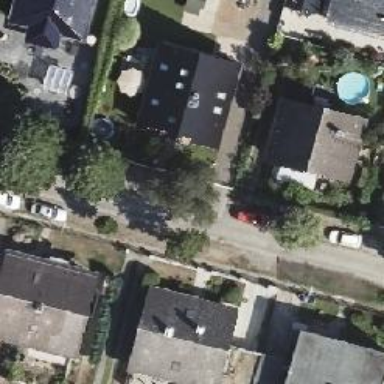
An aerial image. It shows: Driveway.